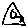
Label: triangle